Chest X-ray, PA view. Patient: 58 years old, sex M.
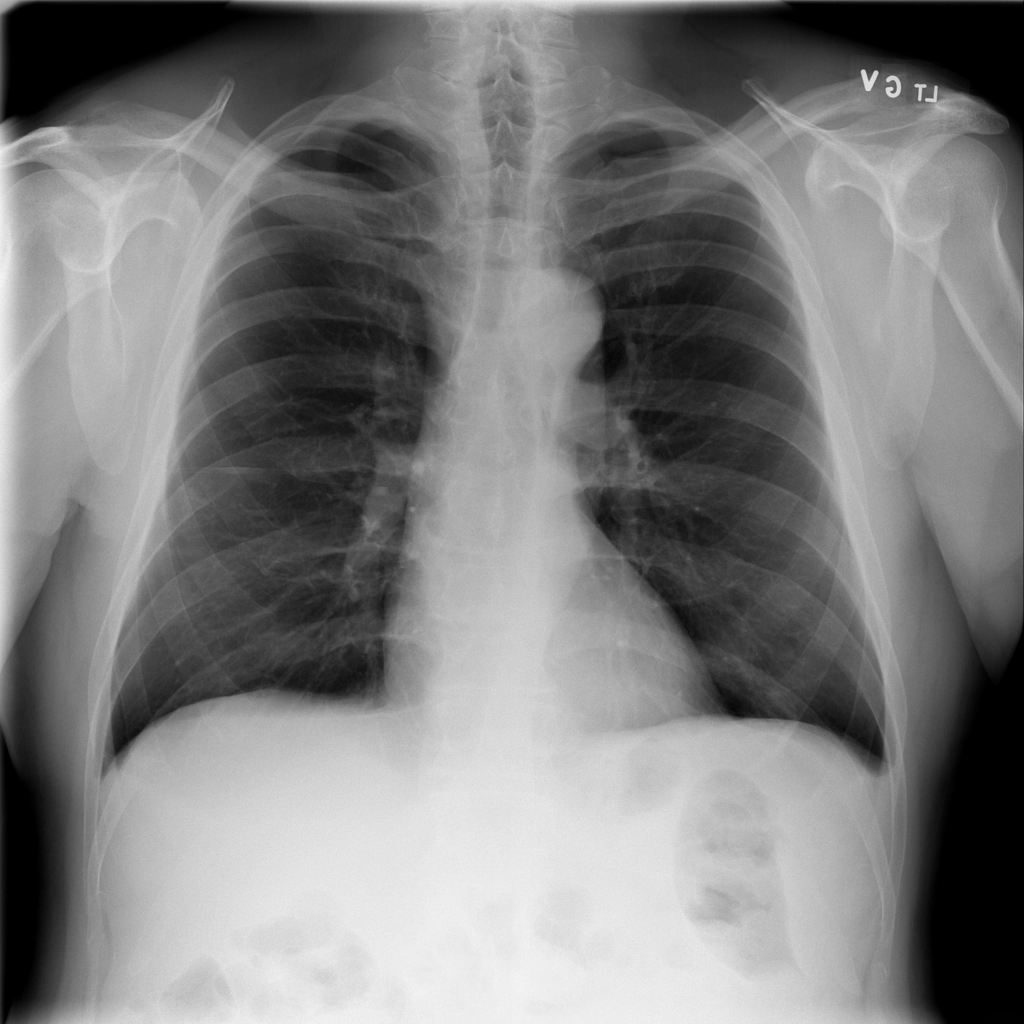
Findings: Emphysema